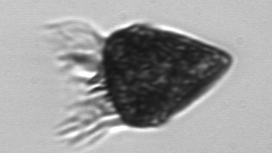
Label: Strombidium_morphotype2